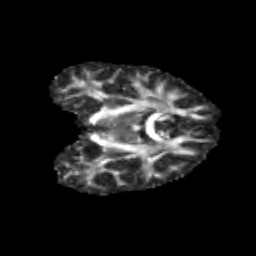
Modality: FA
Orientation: coronal
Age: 13
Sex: male
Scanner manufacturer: siemens
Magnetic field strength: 3 T
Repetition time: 3.8 s
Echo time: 0.07 s